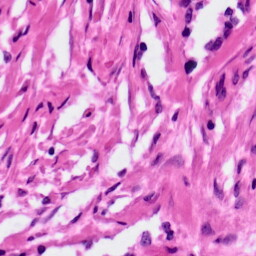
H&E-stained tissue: Ovarian